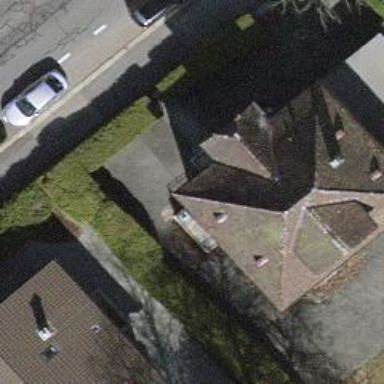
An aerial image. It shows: Detached building.